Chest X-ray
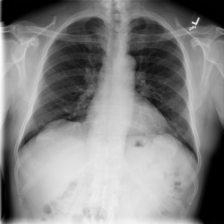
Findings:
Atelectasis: negative
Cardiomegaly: negative
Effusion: negative
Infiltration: negative
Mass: negative
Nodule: negative
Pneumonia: negative
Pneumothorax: negative
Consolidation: negative
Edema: negative
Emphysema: negative
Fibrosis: negative
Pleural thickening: negative
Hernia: negative